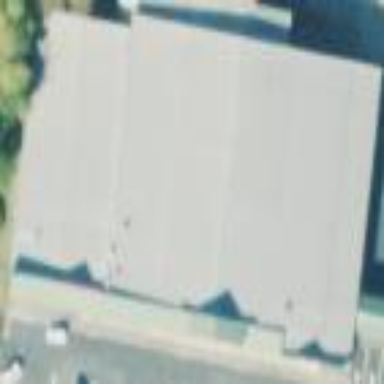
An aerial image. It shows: Commercial building.